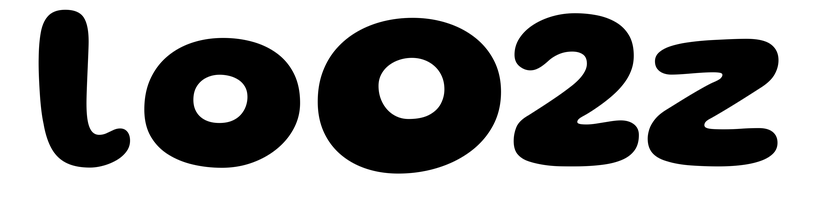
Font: Gluten_Bold